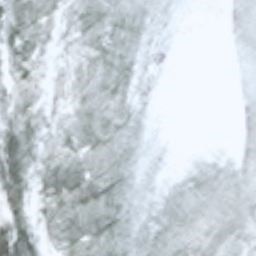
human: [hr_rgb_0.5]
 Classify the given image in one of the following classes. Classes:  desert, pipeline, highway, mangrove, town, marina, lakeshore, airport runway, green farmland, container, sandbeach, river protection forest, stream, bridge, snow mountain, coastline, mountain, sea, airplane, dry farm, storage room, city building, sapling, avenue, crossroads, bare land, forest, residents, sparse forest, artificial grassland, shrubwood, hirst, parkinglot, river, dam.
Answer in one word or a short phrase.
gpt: snow mountain